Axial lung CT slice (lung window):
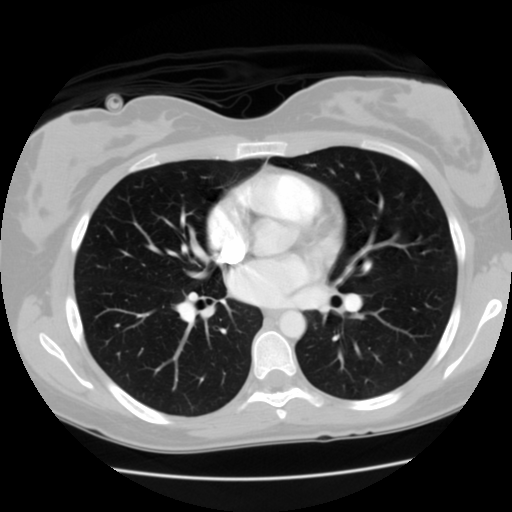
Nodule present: no